Question:
Hi, I'm using SherlockActivity and I need to move the quick filter bar to the right (sorry if I was not the real name)
How I can do?
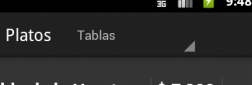
Answer: I'm guessing you want to attach EditText in your ActionBar as your filter input field.
1. Define your menu: <?xml version="1.0" encoding="utf-8"?>
<menu xmlns:android="http://schemas.android.com/apk/res/android">
<item android:id="@+id/search"
android:icon="@android:drawable/search"
android:actionLayout="@layout/search"
android:showAsAction="never"
android:title="@string/about">
</item>
</menu>
2. In onCreateOptionsMenu() method add action layout to your item: @Override
public boolean onCreateOptionsMenu(Menu menu) {
getSupportMenuInflater().inflate(R.menu.actions, menu);
EditText add= (EditText)menu.findItem(R.id.search).getActionView()
.findViewById(R.id.title);
add.setOnEditorActionListener(this);
return(super.onCreateOptionsMenu(menu));
}
3. Define your action layout search.xml: <LinearLayout xmlns:android="http://schemas.android.com/apk/res/android"
android:layout_width="wrap_content"
android:layout_height="wrap_content"
android:orientation="horizontal">
<TextView
android:layout_width="wrap_content"
android:layout_height="wrap_content"
android:text="Word:"
android:textAppearance="@android:style/TextAppearance.Medium"/>
<EditText
android:id="@+id/title"
android:layout_width="100sp"
android:layout_height="wrap_content"
android:layout_marginLeft="4dip"
android:layout_marginTop="4dip"
android:imeActionId="1337"
android:imeOptions="actionDone"
android:inputType="text"/>
</LinearLayout>
4. Your activity/fragment should implement TextView.OnEditorActionListener or you can add this as anonymous class in onCreateOptionsMenu: @Override
public boolean onEditorAction(TextView v, int actionId, KeyEvent event) {
v.getText(); //your input CharSequence to be handled by FilterQueryProvider for example
}
Is this a solution for you ?